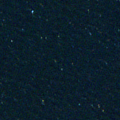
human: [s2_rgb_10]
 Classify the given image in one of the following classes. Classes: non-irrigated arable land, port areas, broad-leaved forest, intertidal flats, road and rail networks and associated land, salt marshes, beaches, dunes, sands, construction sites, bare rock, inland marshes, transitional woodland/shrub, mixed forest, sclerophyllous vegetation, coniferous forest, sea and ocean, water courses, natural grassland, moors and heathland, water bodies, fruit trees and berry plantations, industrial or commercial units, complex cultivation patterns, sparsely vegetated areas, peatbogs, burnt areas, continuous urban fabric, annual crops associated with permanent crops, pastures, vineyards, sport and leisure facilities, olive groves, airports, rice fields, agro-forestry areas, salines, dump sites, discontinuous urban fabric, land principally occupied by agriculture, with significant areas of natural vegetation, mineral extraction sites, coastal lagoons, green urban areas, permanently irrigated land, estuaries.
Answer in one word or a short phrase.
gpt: sea and ocean